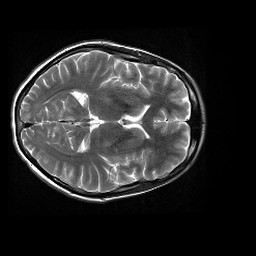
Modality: T2w
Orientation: axial
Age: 36
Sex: female
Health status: healthy
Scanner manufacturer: siemens
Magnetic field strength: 3 T
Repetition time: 4.01 s
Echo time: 0.116 s